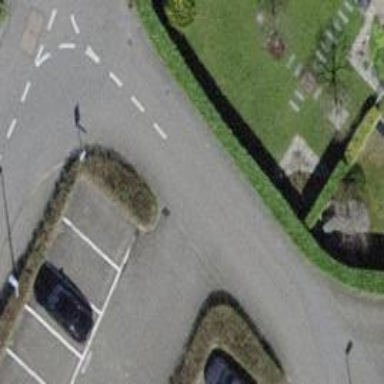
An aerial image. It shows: Parking aisle designated as service road.